Question: I have a line chart with several axes, using zooming and panning. Works fine, however when I pan or zoom, my lines extend outside the 'graph' component. I've tried following <URL>, adding a clipPath to my chart.
When highlighting the code in chromes code inspector, I see the following (which at least indicates that I've got a path present I guess)

Here's my grid:
'''
<script>
/* d3 vars */
var x;
var y1;
var y2;
var y3;
var graph;
var m = [];
var w;
var h;
/* d3 axes */
var xAxis;
var yAxisLeft;
var yAxisLeftLeft;
var yAxisRight;
/* d3 lines */
var line1;
var line2;
var line3;
/* d3 zoom */
var zoom;
var zoomLeftLeft;
var zoomRight;
/* Data */
var speed = [];
var depth = [];
var weight = [];
var timestamp = [];
var url = '@Url.Action("DataBlob", "Trend", new {id = Model.Unit.UnitId, runId = Request.Params["runId"]})';
var data = $.getJSON(url, null, function(data) {
var list = JSON.parse(data);
var format = d3.time.format("%Y-%m-%dT%H:%M:%S").parse;
list.forEach(function(d) {
speed.push(d.Speed);
depth.push(d.Depth);
weight.push(d.Weight);
var date = format(d.Time);
d.Time = date;
timestamp.push(d.Time);
});
m = [10, 80, 30, 100]; // margins: top, right, bottom, left
w = $("#trendcontainer").width() - m[1] - m[3]; // width
h = 550 - m[0] - m[2]; // height
x = d3.time.scale().domain(d3.extent(timestamp, function (d) {
return d;
})).range([0, w]);
y1 = d3.scale.linear().domain([0, d3.max(speed)]).range([h, 0]);
y2 = d3.scale.linear().domain([0, d3.max(depth)]).range([h, 0]);
y3 = d3.scale.linear().domain([0, d3.max(weight)]).range([h, 0]);
line1 = d3.svg.line()
.interpolate("basis")
.x(function (d, i) {
return x(timestamp[i]);
})
.y(function (d) {
return y1(d);
});
line2 = d3.svg.line()
.interpolate("basis")
.x(function (d, i) {
return x(timestamp[i]);
})
.y(function (d) {
return y2(d);
});
line3 = d3.svg.line()
.interpolate("basis")
.x(function (d, i) {
return x(timestamp[i]);
})
.y(function (d) {
return y3(d);
});
zoom = d3.behavior.zoom()
.x(x)
.y(y1)
.scaleExtent([1, 10])
.on("zoom", zoomed);
zoomLeftLeft = d3.behavior.zoom()
.x(x)
.y(y3)
.scaleExtent([1, 10]);
zoomRight = d3.behavior.zoom()
.x(x)
.y(y2)
.scaleExtent([1, 10]);
// Add an SVG element with the desired dimensions and margin.
graph = d3.select(".panel-body").append("svg:svg")
.attr("width", w + m[1] + m[3])
.attr("height", h + m[0] + m[2])
.call(zoom)
.append("svg:g")
.attr("transform", "translate(" + m[3] + "," + m[0] + ")");
graph.append("defs").append("clipPath")
.attr("id", "clip")
.append("rect")
.attr("width", w)
.attr("height", h);
// create xAxis
xAxis = d3.svg.axis().scale(x).tickSize(-h).tickSubdivide(false);
// Add the x-axis.
graph.append("svg:g")
.attr("class", "x axis")
.attr("transform", "translate(0," + h + ")")
.call(xAxis);
// create left yAxis
yAxisLeft = d3.svg.axis().scale(y1).ticks(10).orient("left");
// Add the y-axis to the left
graph.append("svg:g")
.attr("class", "y axis axisLeft")
.attr("transform", "translate(-15,0)")
.call(yAxisLeft);
// create leftleft yAxis
yAxisLeftLeft = d3.svg.axis().scale(y3).ticks(10).orient("left");
// Add the y-axis to the left
graph.append("svg:g")
.attr("class", "y axis axisLeftLeft")
.attr("transform", "translate(-50,0)")
.call(yAxisLeftLeft);
// create right yAxis
yAxisRight = d3.svg.axis().scale(y2).ticks(10).orient("right");
// Add the y-axis to the right
graph.append("svg:g")
.attr("class", "y axis axisRight")
.attr("transform", "translate(" + (w + 15) + ",0)")
.call(yAxisRight);
// add lines
// do this AFTER the axes above so that the line is above the tick-lines
graph.append("svg:path").attr("d", line1(speed)).attr("class", "y1");
graph.append("svg:path").attr("d", line2(depth)).attr("class", "y2");
graph.append("svg:path").attr("d", line3(weight)).attr("class", "y3");
});
function zoomed() {
zoomRight.scale(zoom.scale()).translate(zoom.translate());
zoomLeftLeft.scale(zoom.scale()).translate(zoom.translate());
graph.select(".x.axis").call(xAxis);
graph.select(".y.axisLeft").call(yAxisLeft);
graph.select(".y.axisLeftLeft").call(yAxisLeftLeft);
graph.select(".y.axisRight").call(yAxisRight);
graph.select(".x.grid")
.call(make_x_axis()
.tickFormat(""));
graph.select(".y.axis")
.call(make_y_axis()
.tickSize(5, 0, 0));
graph.selectAll(".y1")
.attr("d", line1(speed));
graph.selectAll(".y2")
.attr("d", line2(depth));
graph.selectAll(".y3")
.attr("d", line3(weight));
};
var make_x_axis = function () {
return d3.svg.axis()
.scale(x)
.orient("bottom")
.ticks(5);
};
var make_y_axis = function () {
return d3.svg.axis()
.scale(y1)
.orient("left")
.ticks(5);
};
</script>
'''
Any suggestions on what I'm missing here?
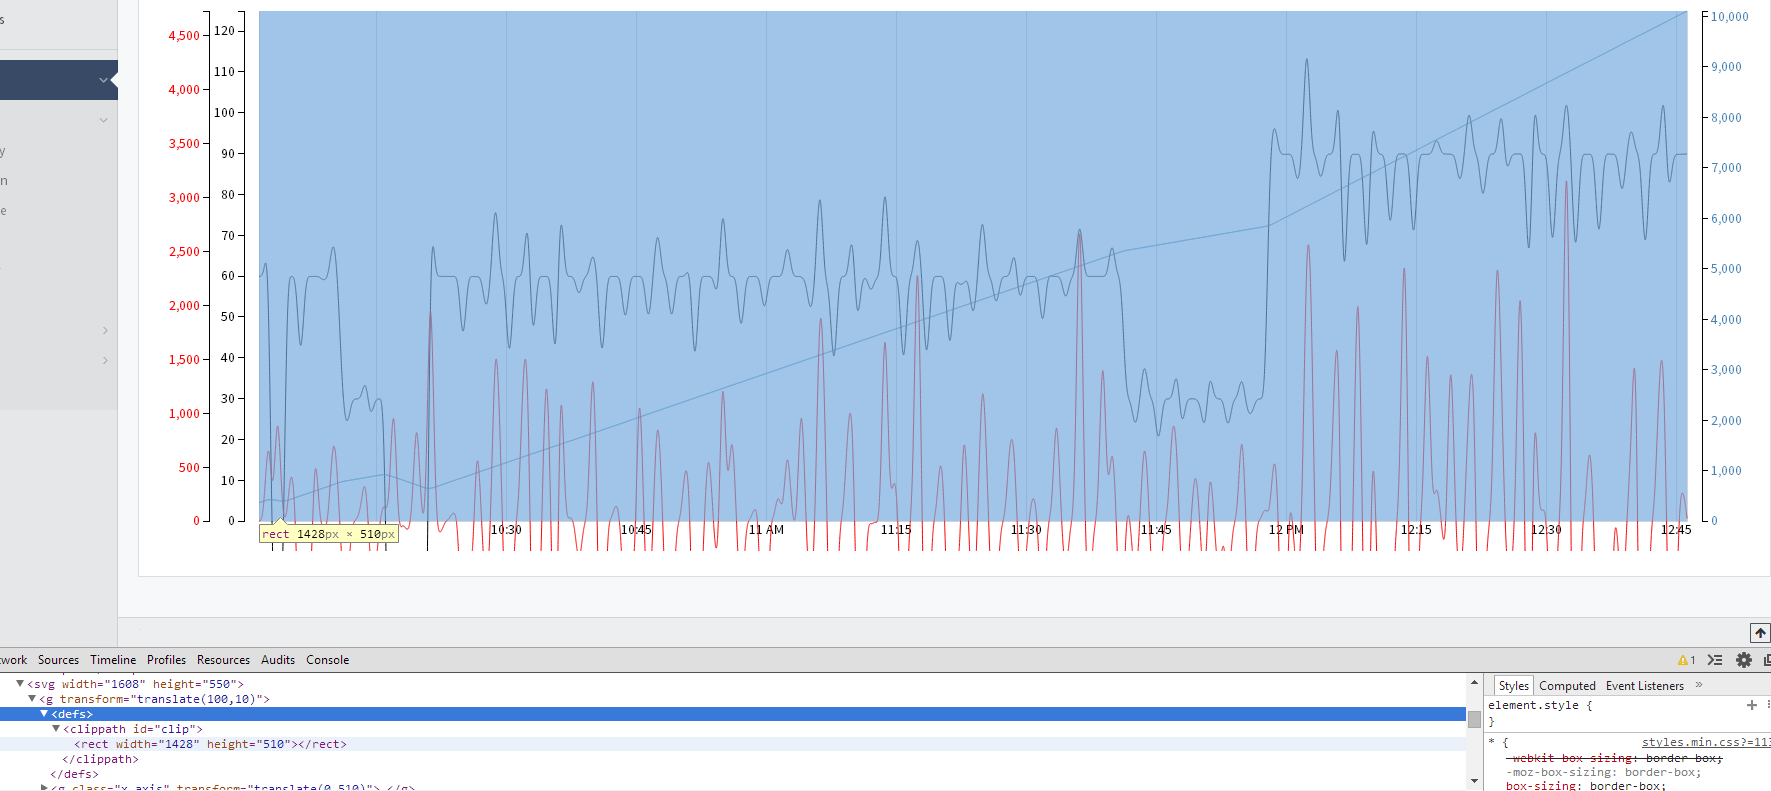
Answer: Solved by appending the following to the lines being drawn:
'''
graph.append("svg:path").attr("d", line1(speed)).attr("class", "y1").attr("clip-path", "url(#clip)");
graph.append("svg:path").attr("d", line2(depth)).attr("class", "y2").attr("clip-path", "url(#clip)");
graph.append("svg:path").attr("d", line3(weight)).attr("class", "y3").attr("clip-path", "url(#clip)");
'''